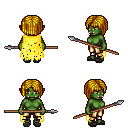
a pixel art fantasy rpg character, female body template, orc, green skin, yellow tattered cape, gold greaves, blonde pageboy hairstyle, gray slippers, spear, four views (front, back, left, right), 2x2 character sprite sheet, small pixel art, hard edges, no anti-aliasing